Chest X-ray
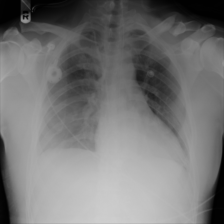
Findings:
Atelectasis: positive
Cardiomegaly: negative
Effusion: negative
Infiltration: negative
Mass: negative
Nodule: negative
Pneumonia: negative
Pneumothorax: negative
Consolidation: negative
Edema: negative
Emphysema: negative
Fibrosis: negative
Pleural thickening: negative
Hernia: negative